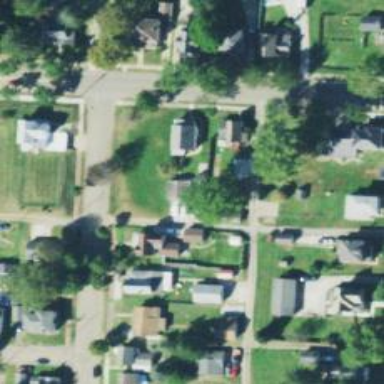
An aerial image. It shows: Alley classified as service road.